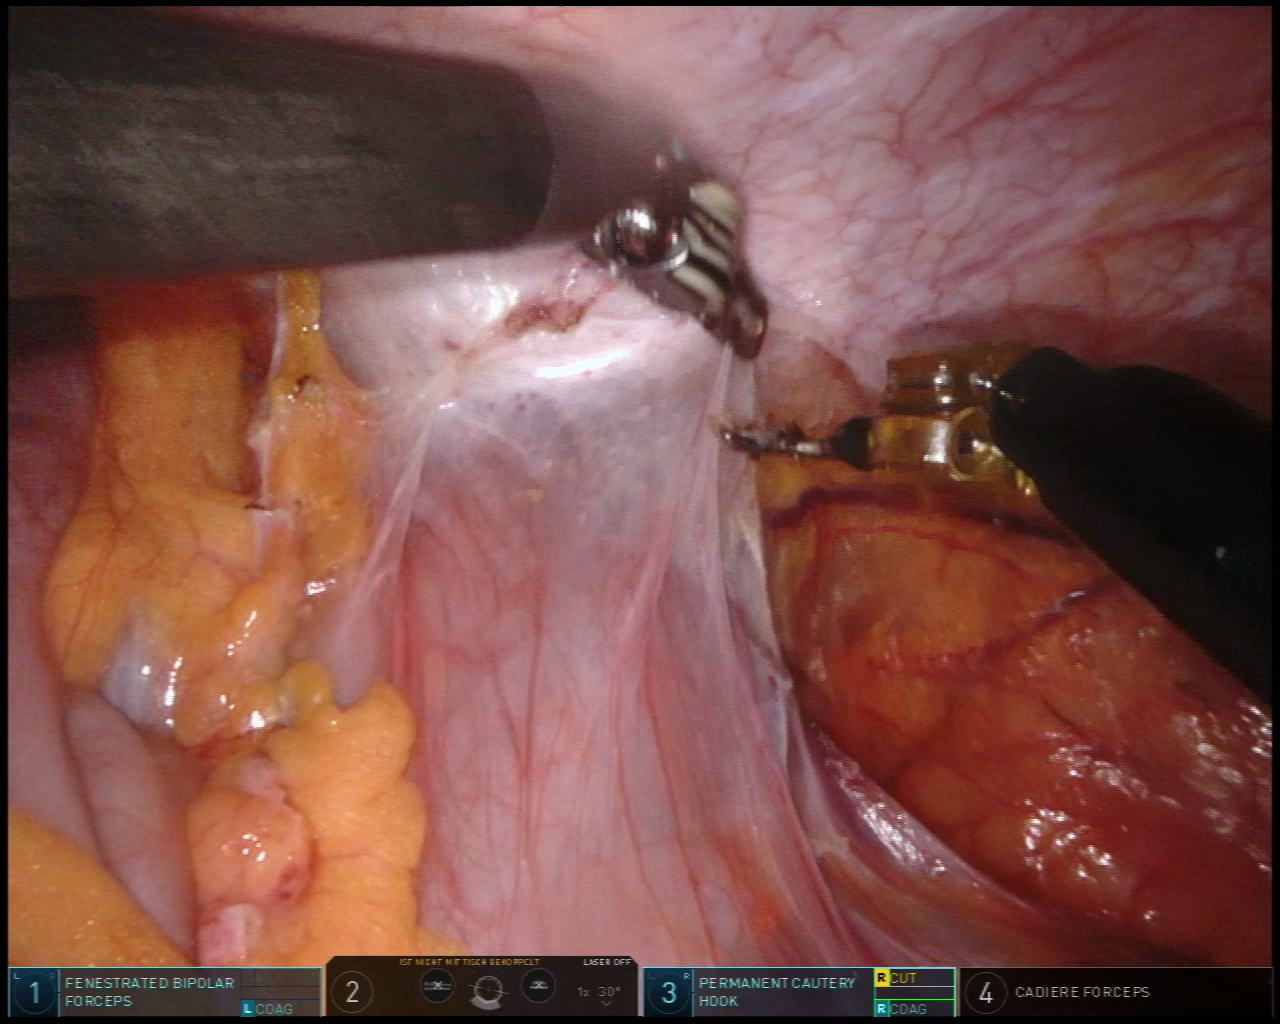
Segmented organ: abdominal_wall
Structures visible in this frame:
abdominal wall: yes
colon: yes
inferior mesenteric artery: no
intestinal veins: no
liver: no
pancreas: no
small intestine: no
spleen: no
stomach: no
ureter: no
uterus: no
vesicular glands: no